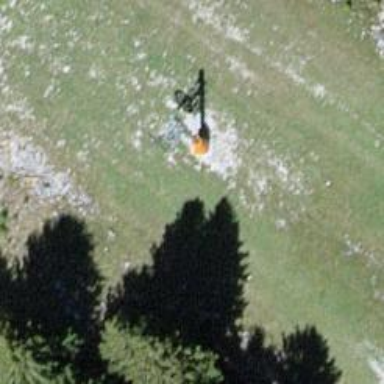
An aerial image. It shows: Pylon used for aerialway.